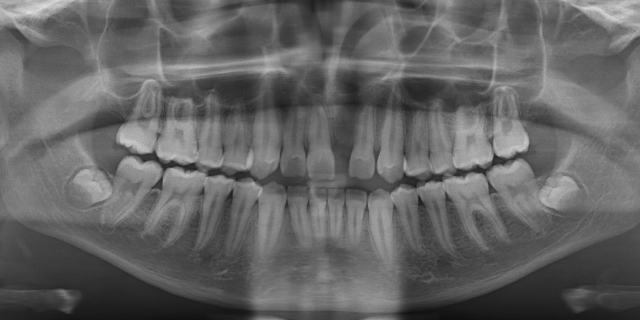
adult